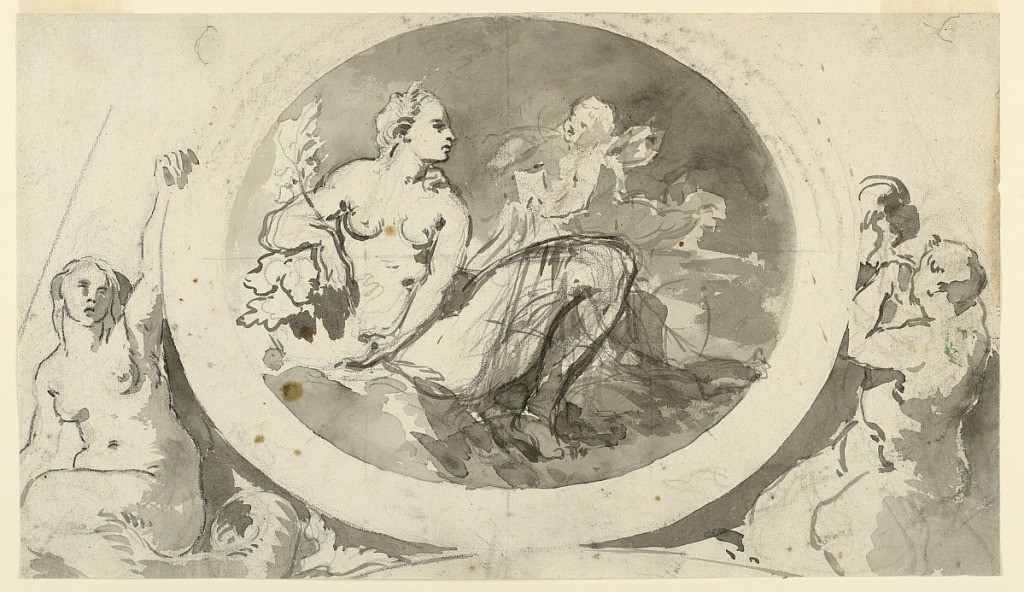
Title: Design for a Wall Monument or Fountain
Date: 1775
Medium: Pen and Chinese ink, charcoal on black paper
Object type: Drawing
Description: An oval painting, showing a half reclining girl and a putto, is supported by a mermaid. A merman blowing shell horn, at right. The lateral fiure3s are incompletely shown.